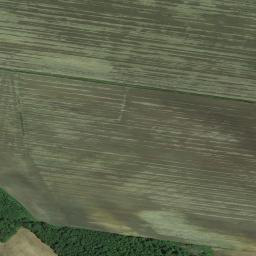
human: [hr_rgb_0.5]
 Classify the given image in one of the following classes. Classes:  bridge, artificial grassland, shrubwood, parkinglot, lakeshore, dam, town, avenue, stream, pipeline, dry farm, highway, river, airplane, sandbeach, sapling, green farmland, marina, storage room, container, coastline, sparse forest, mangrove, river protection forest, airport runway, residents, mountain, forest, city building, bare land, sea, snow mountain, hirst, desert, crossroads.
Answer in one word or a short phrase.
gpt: green farmland